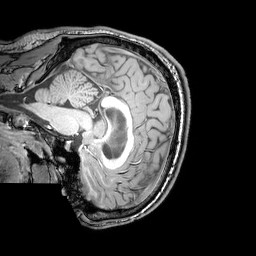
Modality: T1w
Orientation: sagittal
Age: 25
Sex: male
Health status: healthy
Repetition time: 0.081 s
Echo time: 0.037 s